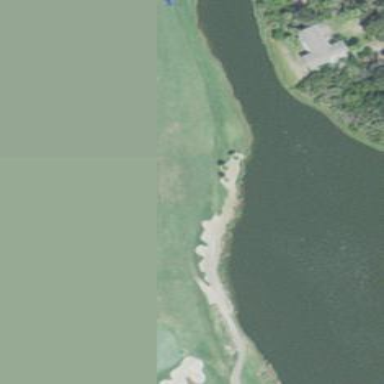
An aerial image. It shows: Water hazard on golf course. The hazard is natural water feature.